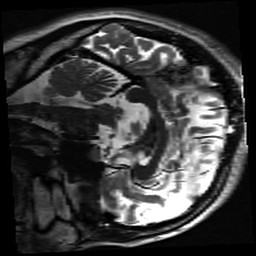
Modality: inplaneT2
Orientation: sagittal